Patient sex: M
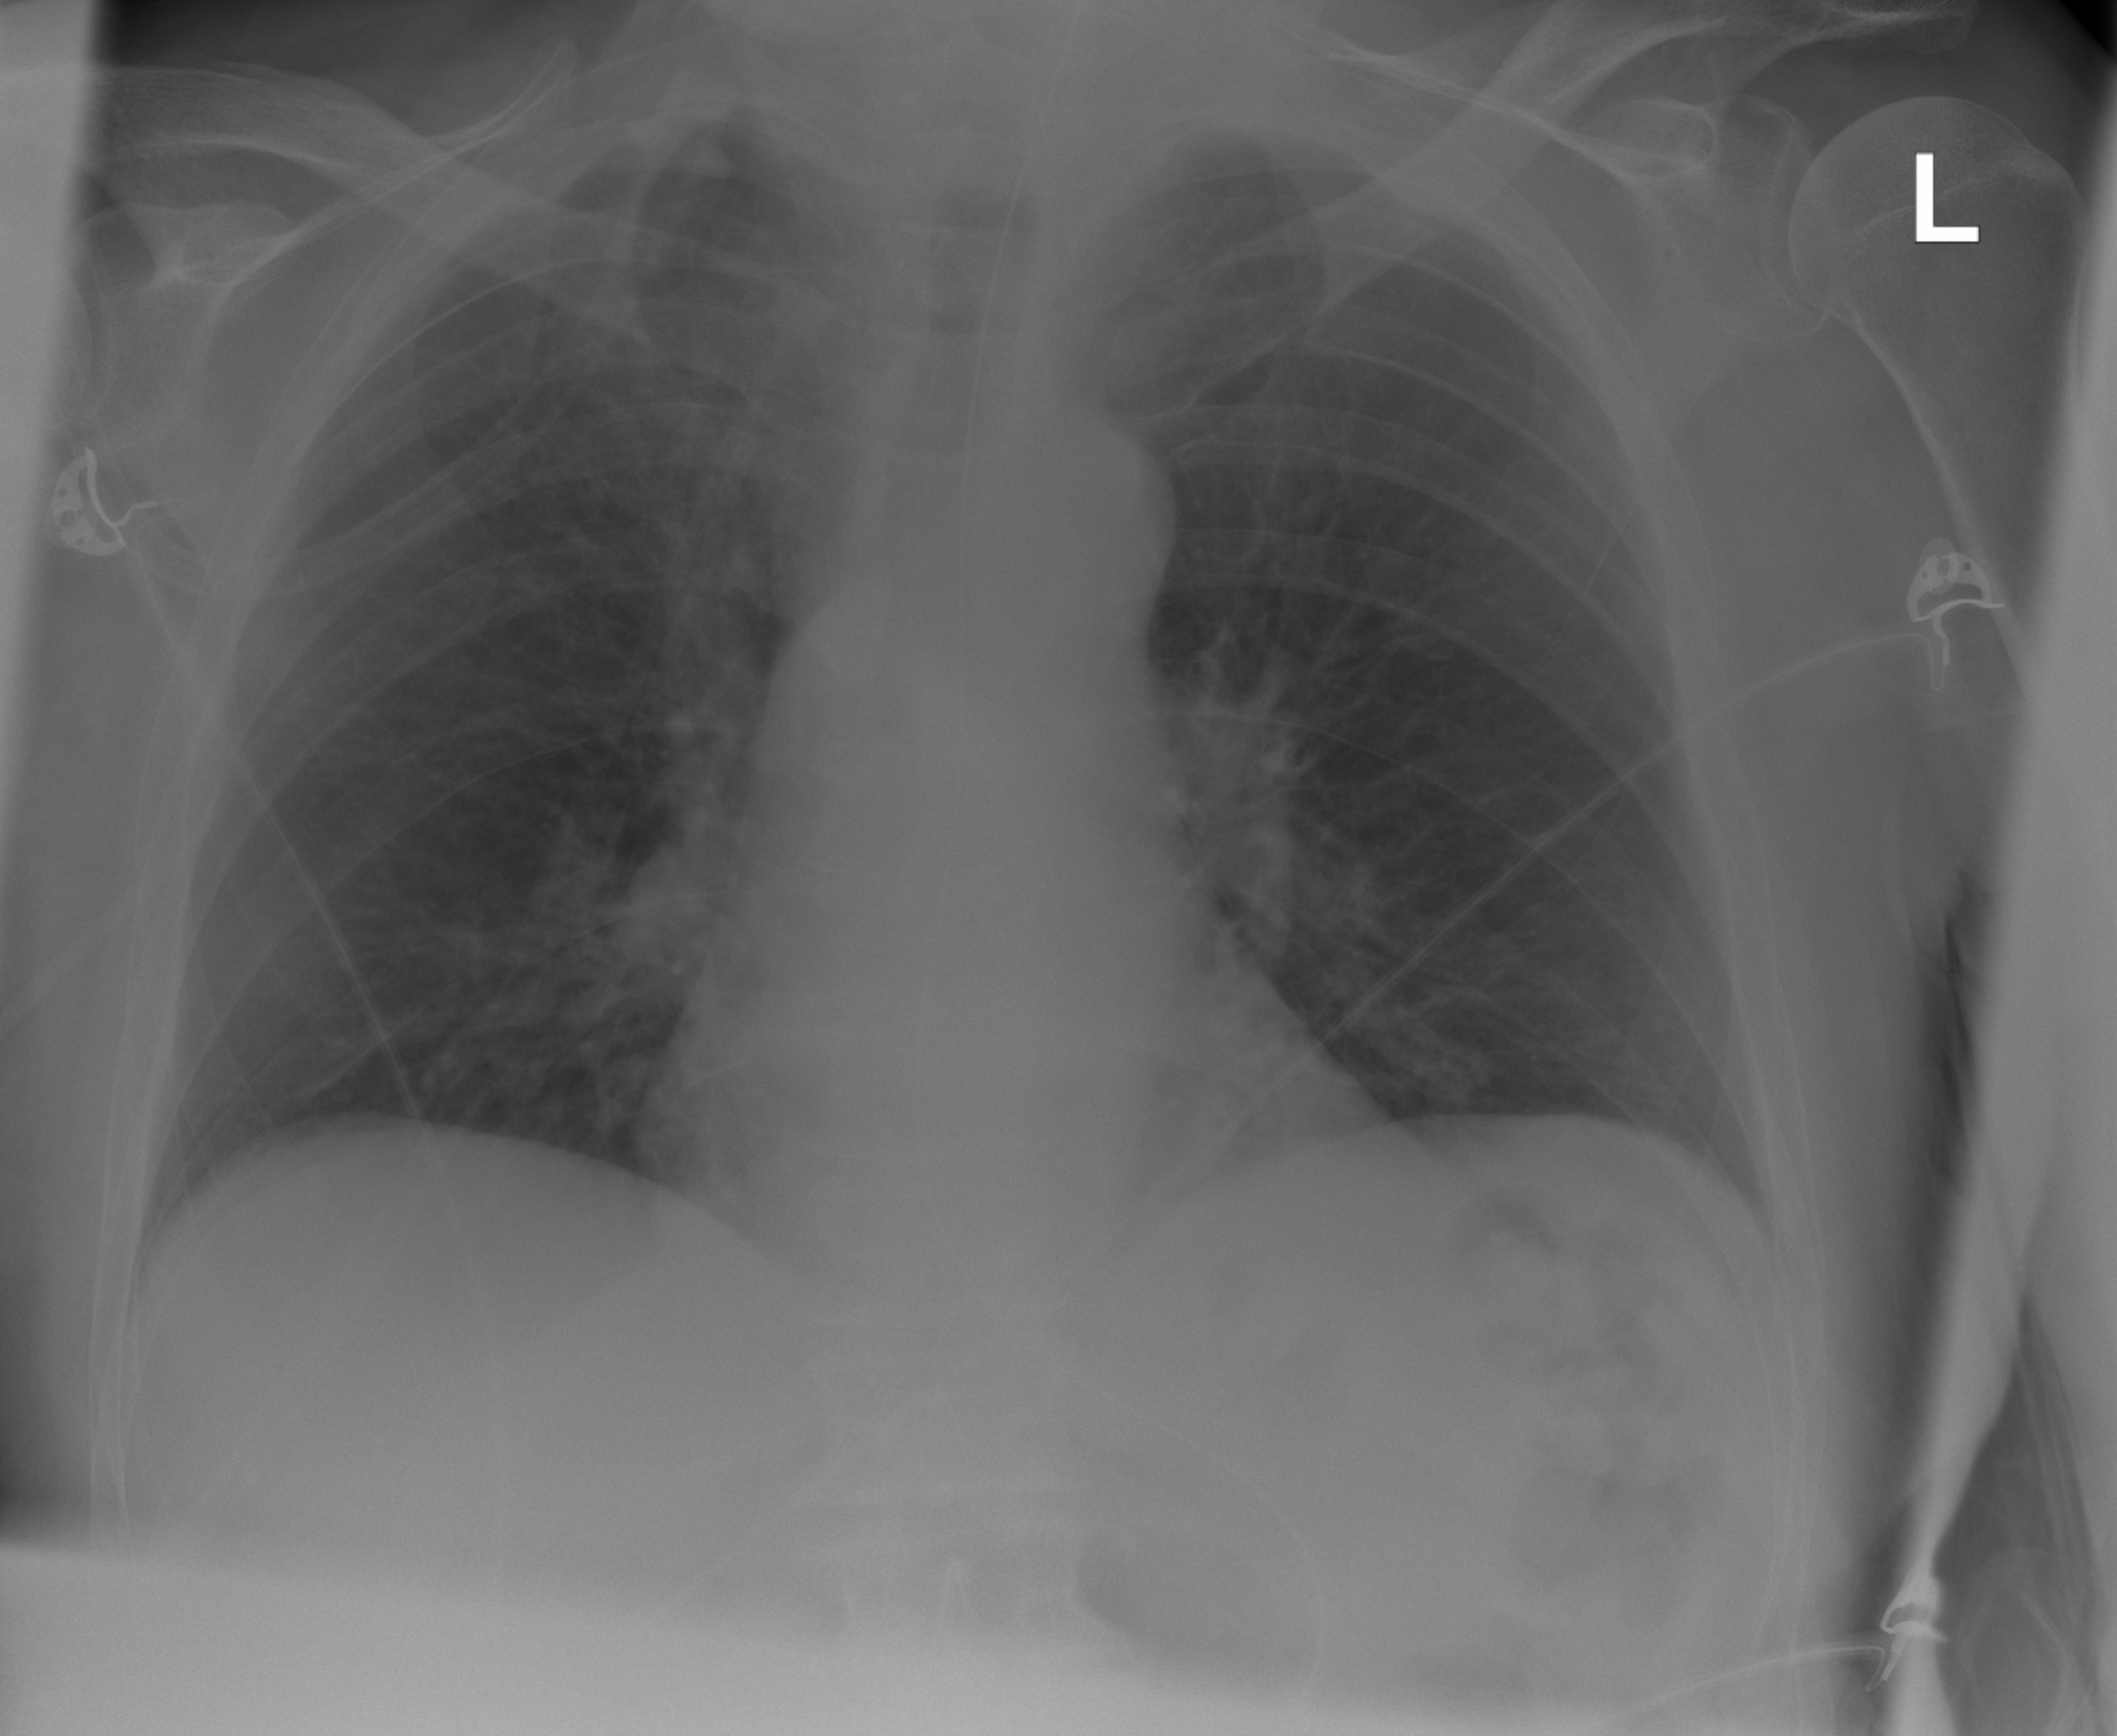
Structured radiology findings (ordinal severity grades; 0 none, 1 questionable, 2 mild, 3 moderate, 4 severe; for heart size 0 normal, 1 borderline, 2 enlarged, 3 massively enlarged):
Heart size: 0
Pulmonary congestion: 0
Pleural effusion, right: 0
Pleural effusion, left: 0
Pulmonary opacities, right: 0
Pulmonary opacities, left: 0
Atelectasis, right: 2
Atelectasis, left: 2